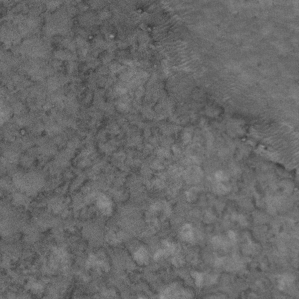
Label: frost